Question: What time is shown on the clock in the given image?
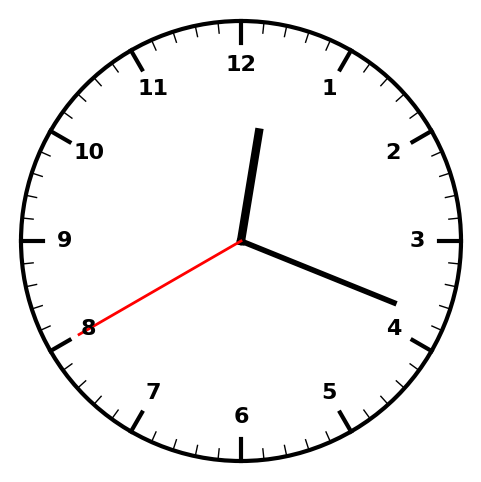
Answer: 12:18:40